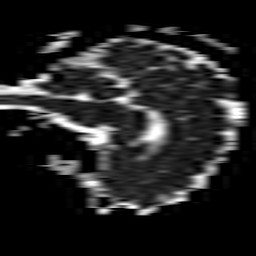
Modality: ADC
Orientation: sagittal
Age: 72
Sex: female
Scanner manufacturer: philips
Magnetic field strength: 1.5 T
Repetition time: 3.464 s
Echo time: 0.07078 s